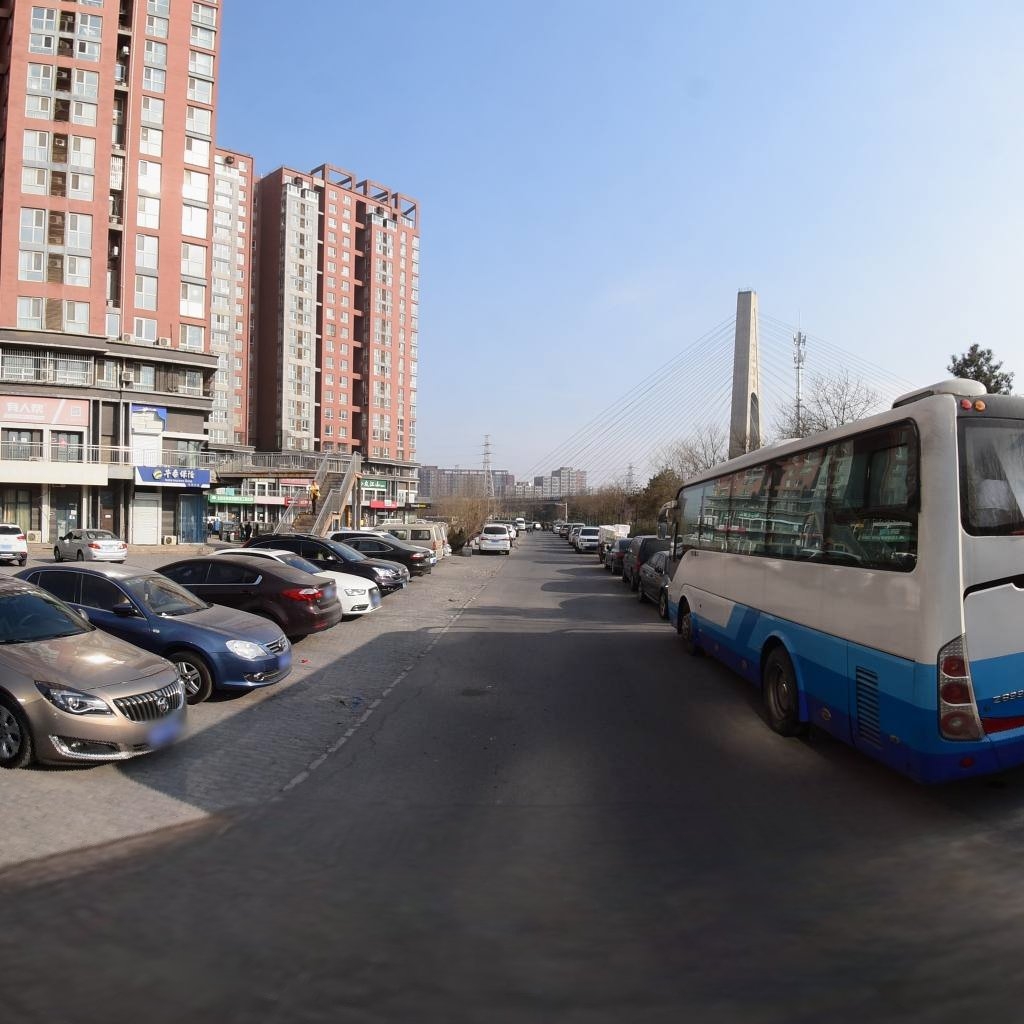
Region: Chaoyang
Road damage annotations: longitudinal crack